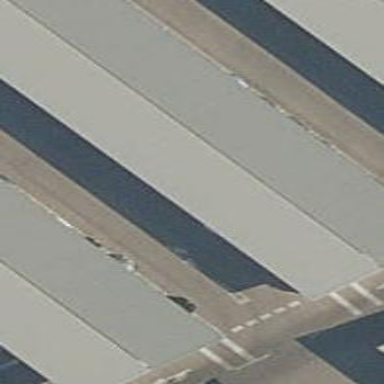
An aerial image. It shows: Carport building.